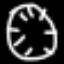
Label: clock